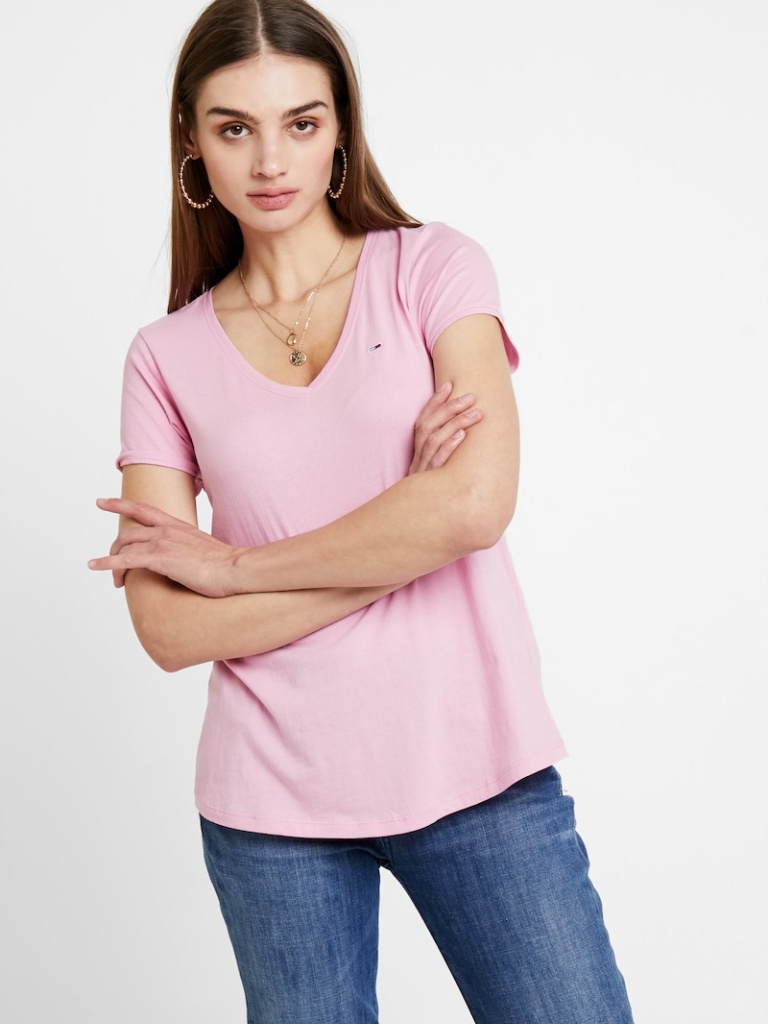
cotton relaxed short sleeve hip length Untucked v-neck t-shirt